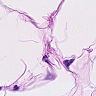
Metastatic tissue present: no